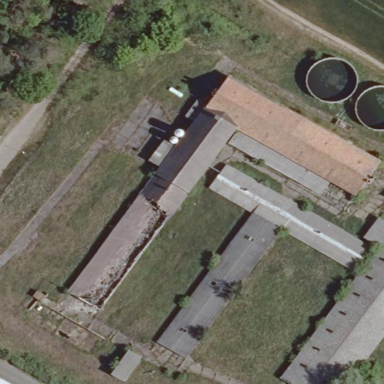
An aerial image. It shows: Farmyard area.